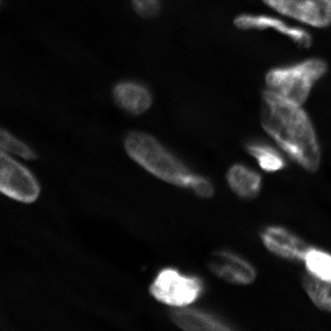
Tissue sample: ovarian
Magnification: 10.0x
Cell type: Myeloid cells
Senescence state: senescent